Aerial crown-view tile of a tropical tree (Barro Colorado Island, Panama), acquired 20250616:
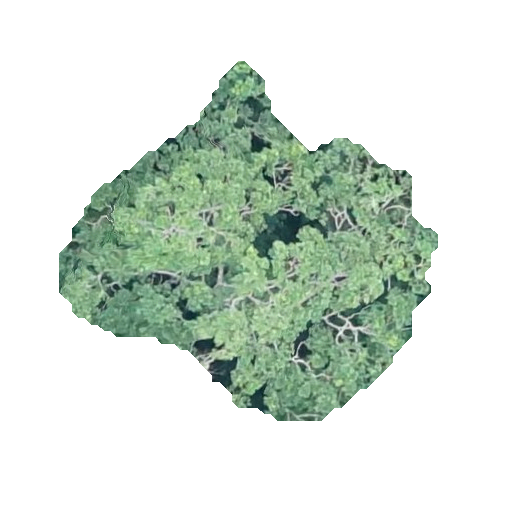
Species: Simarouba amara
GBIF accepted scientific name: Simarouba amara
Crown area: 116.898 m²